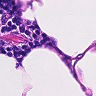
Metastatic tissue present: no